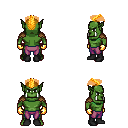
a pixel art fantasy rpg character, male body template, orc, green skin, leather shoulder armor, magenta pants, light blonde short mohawk hairstyle, gold gloves, black shoes, four views (front, back, left, right), 2x2 character sprite sheet, small pixel art, hard edges, no anti-aliasing